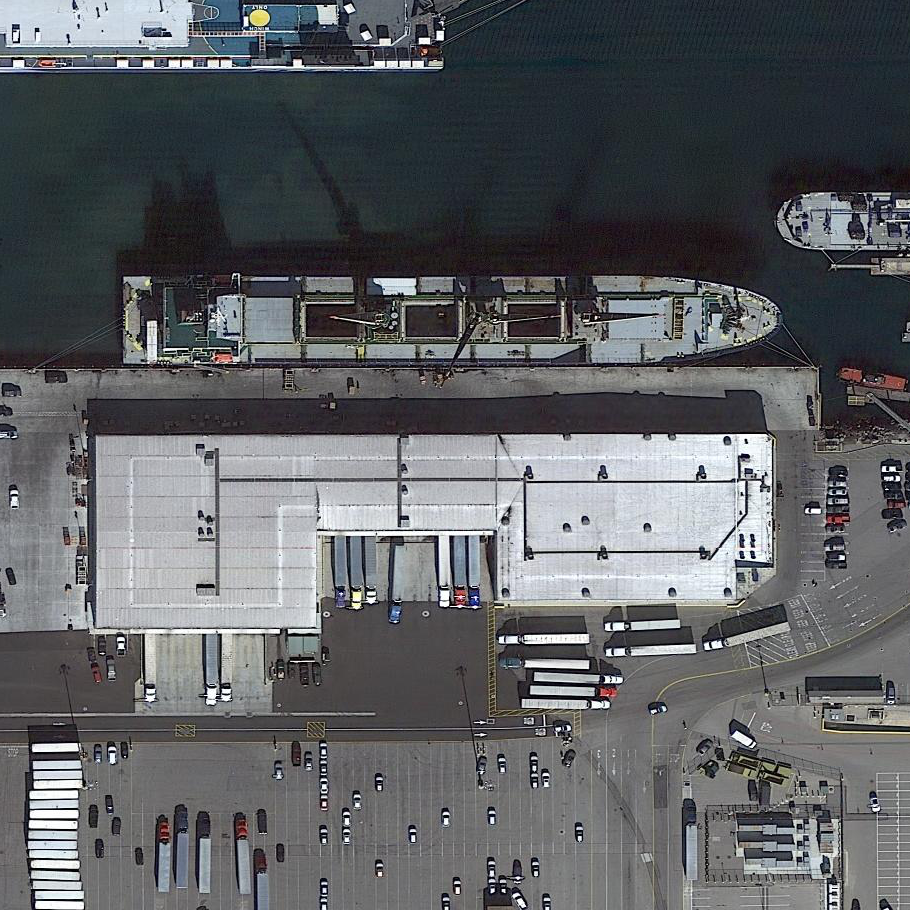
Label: civil